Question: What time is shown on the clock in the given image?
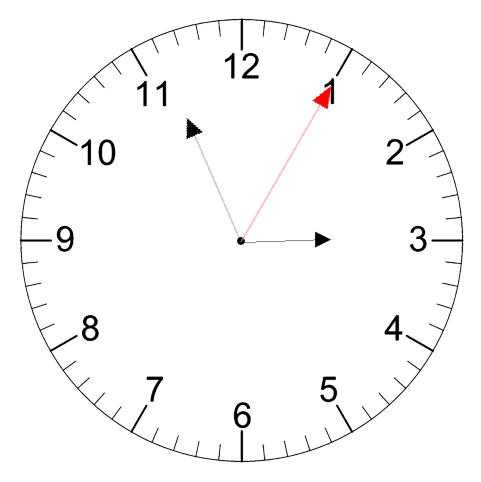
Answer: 02:56:05